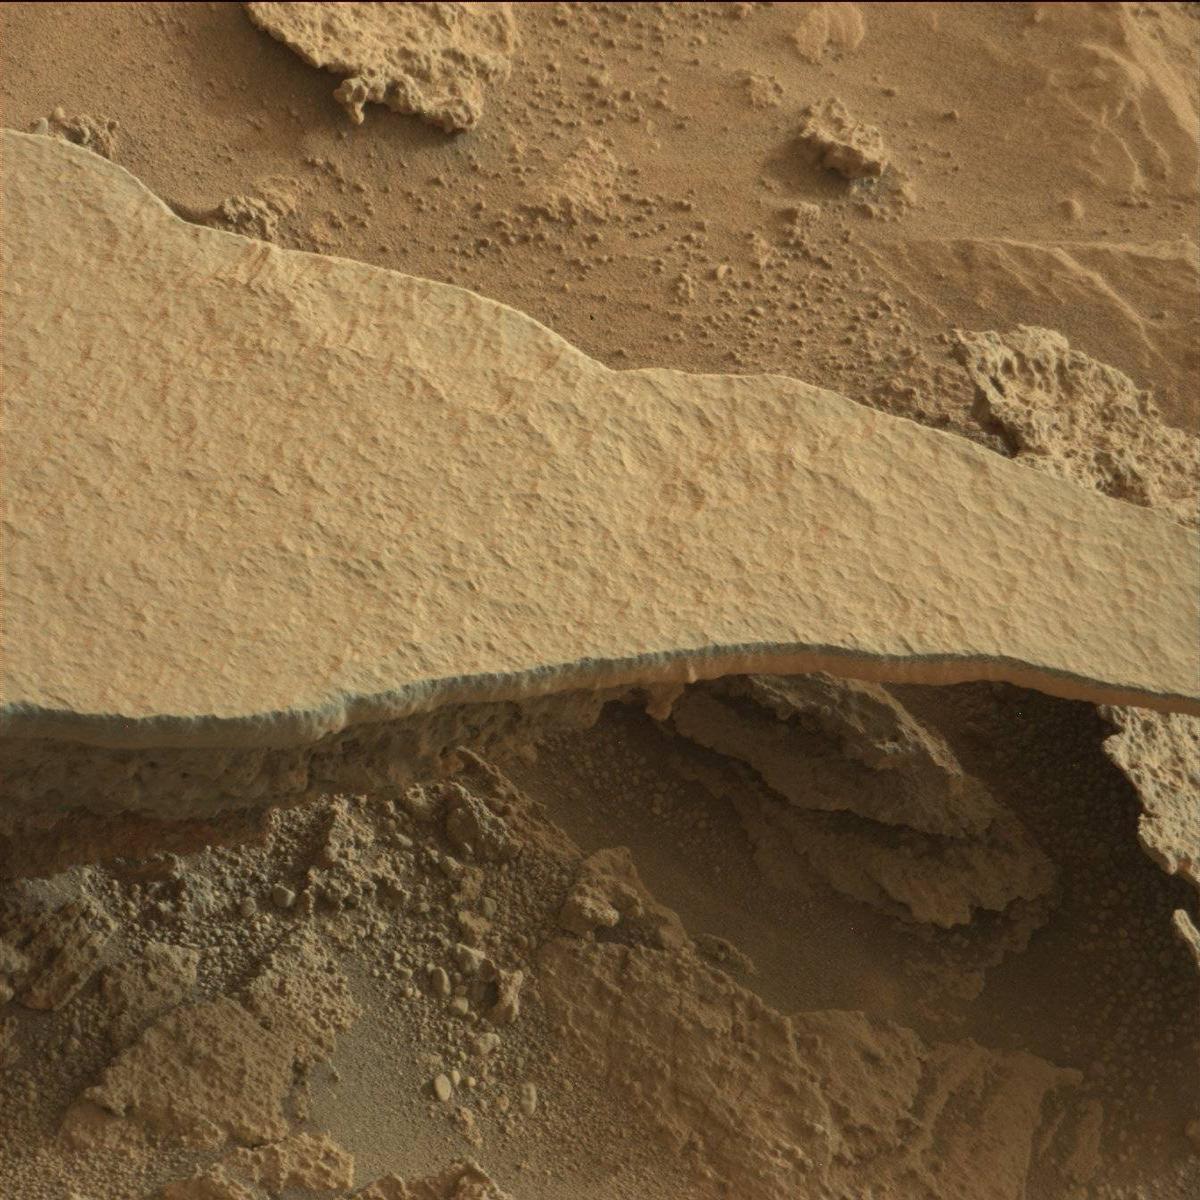
Terrain classes present: Bedrock, Rock, Sand / Soil